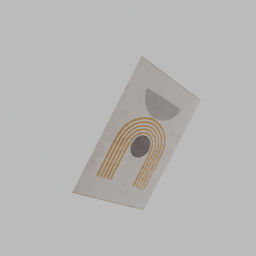
Label: decoration